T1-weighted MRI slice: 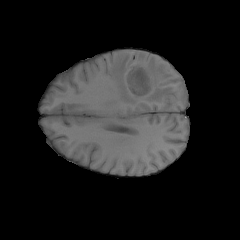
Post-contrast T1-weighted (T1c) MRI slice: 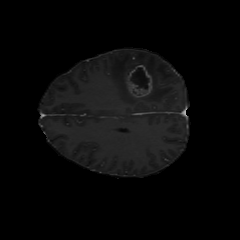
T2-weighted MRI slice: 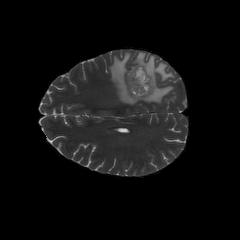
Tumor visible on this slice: yes